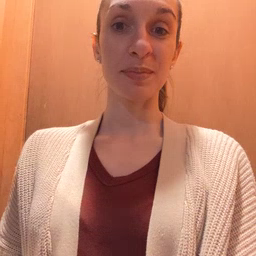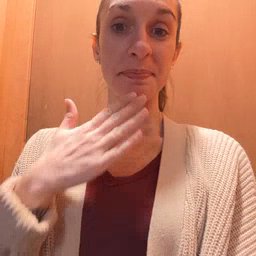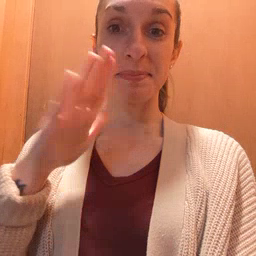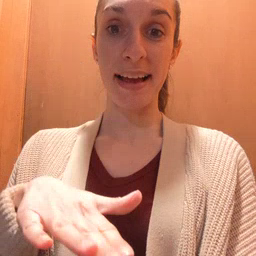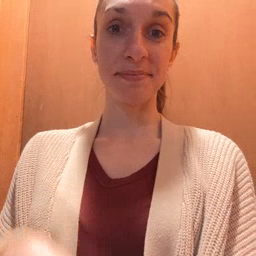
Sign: bad